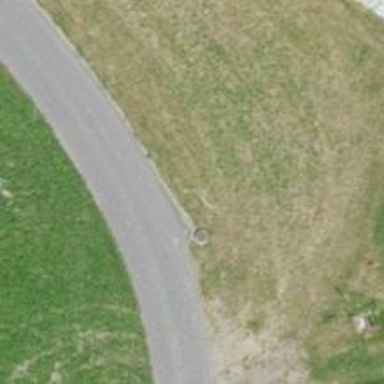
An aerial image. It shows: Unclassified road with grade1 track type.